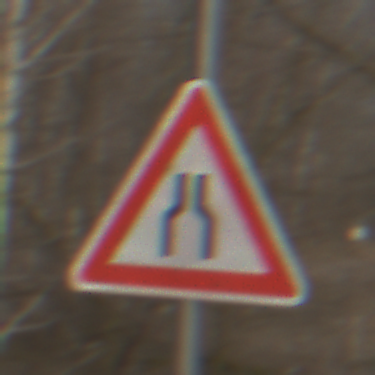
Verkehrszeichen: VerengteFahrbahn
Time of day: MorningAfternoon
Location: Outdoor (Nature)
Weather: PartlyCloudy
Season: Winter
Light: Natural